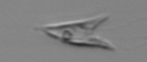
Label: Chrysochromulina_lanceolata